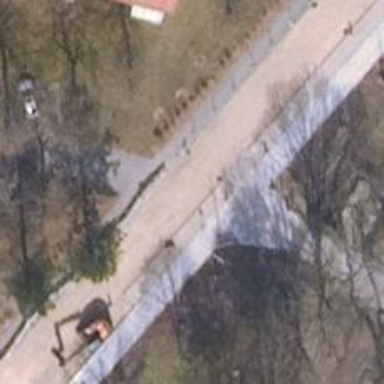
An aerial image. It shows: Paved residential road with sidewalks on both sides and designated cycle lane.